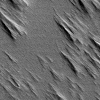
Atmospheric dust classification: not_dusty